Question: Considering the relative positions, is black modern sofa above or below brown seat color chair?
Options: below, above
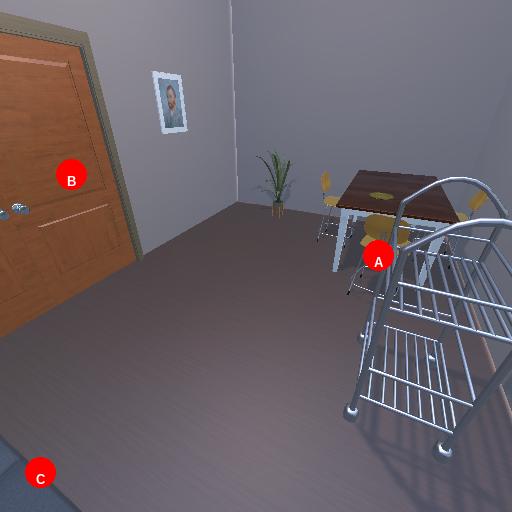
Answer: below